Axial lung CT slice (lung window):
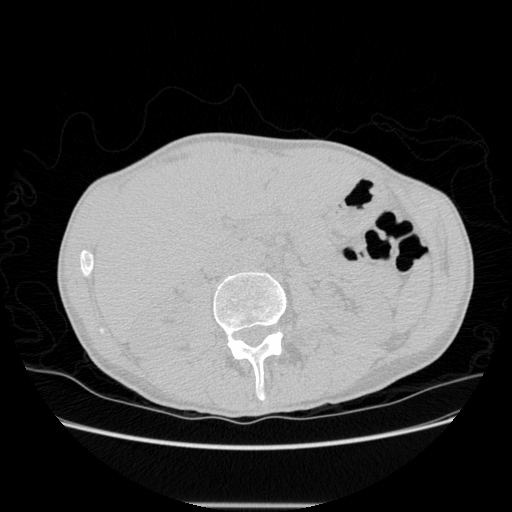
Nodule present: no